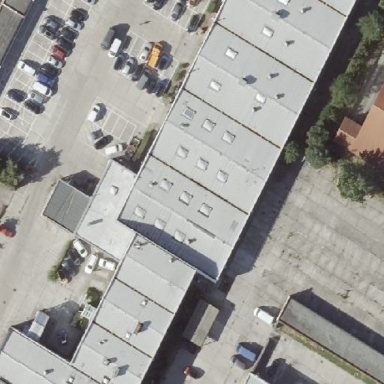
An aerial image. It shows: Industrial building with flat roof. It serves as car shop.